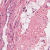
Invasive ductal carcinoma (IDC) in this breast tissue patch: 0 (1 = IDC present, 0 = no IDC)